Interaction volume radius: 10 \u00c5
Interaction volume height: 50 \u00c5
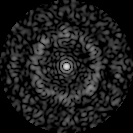
Disorder parameter: 0.8154